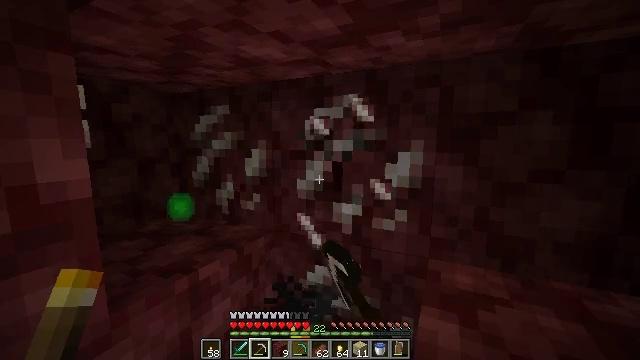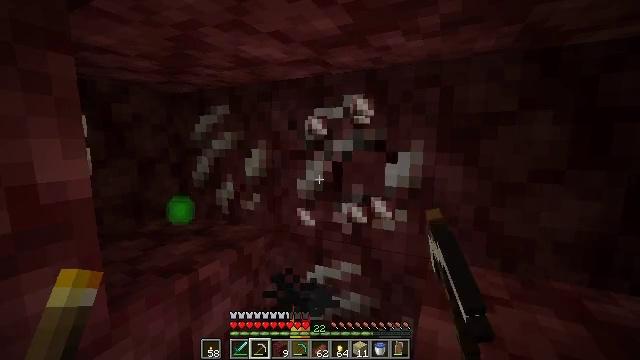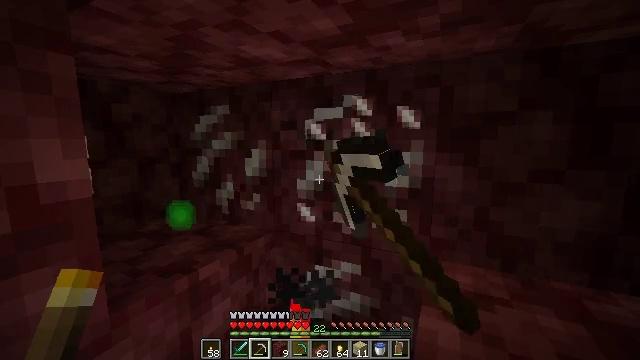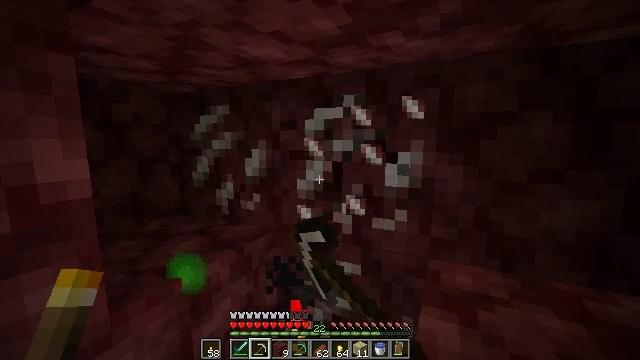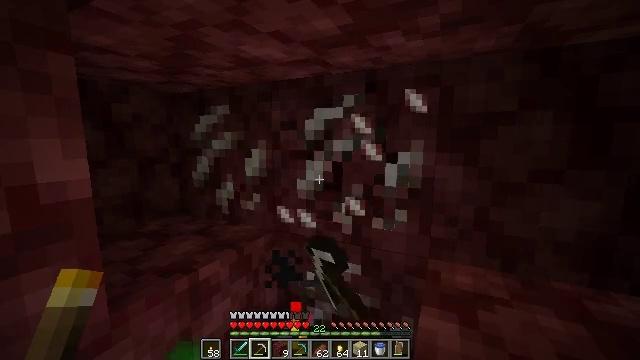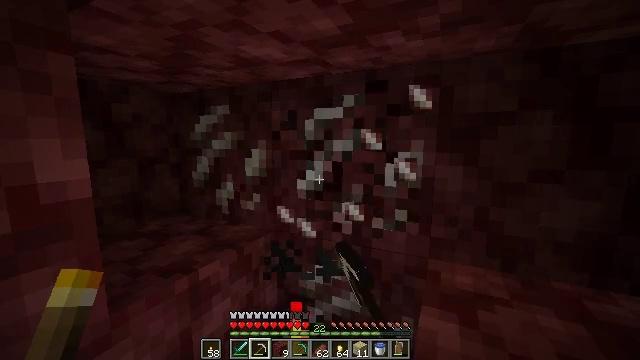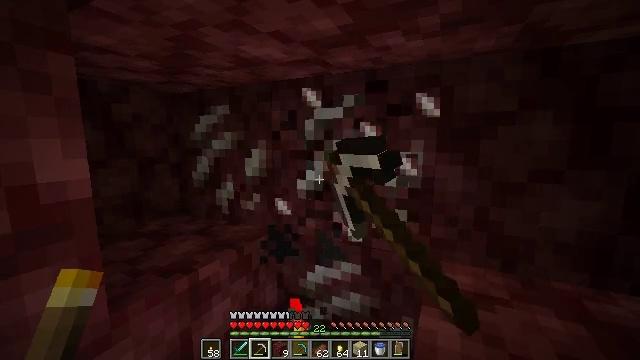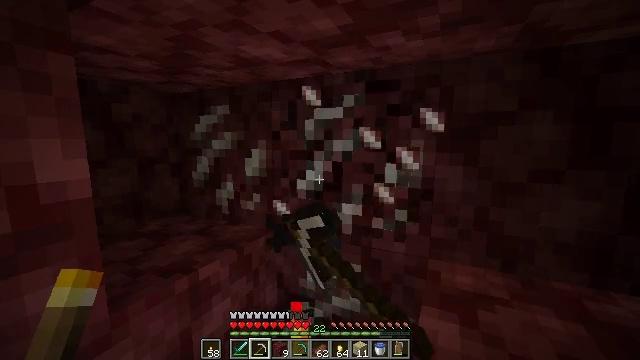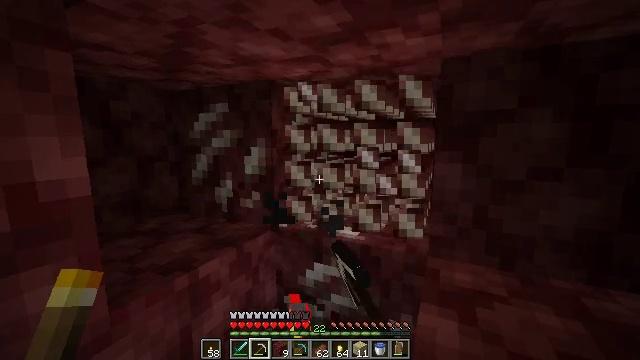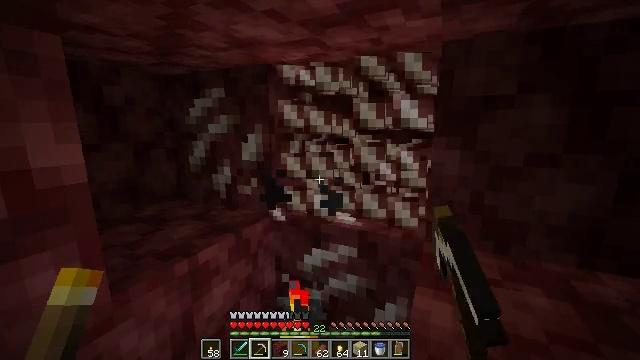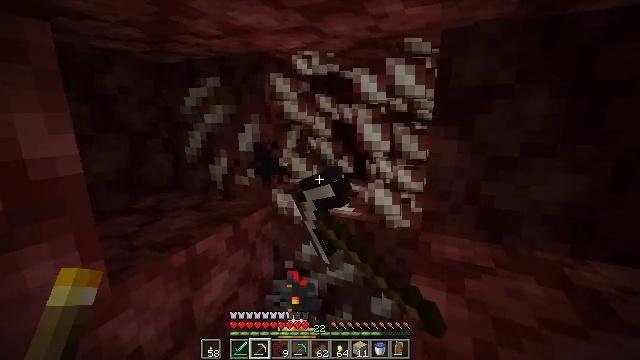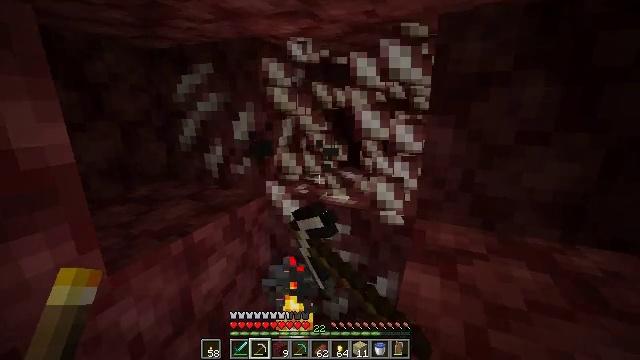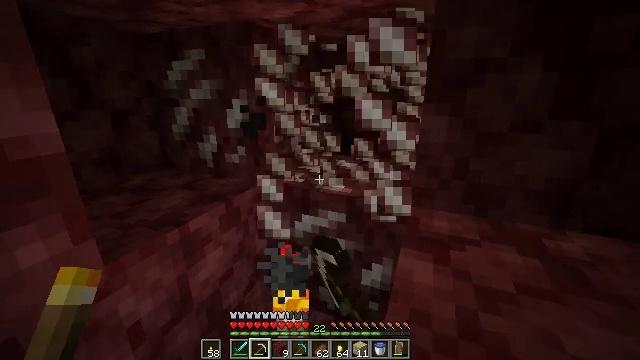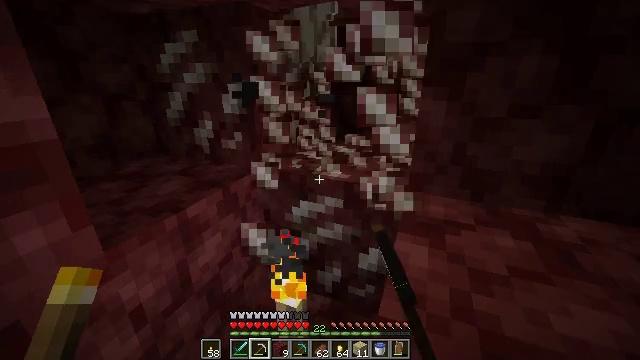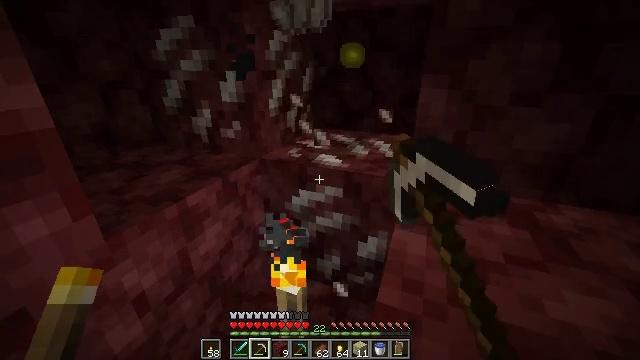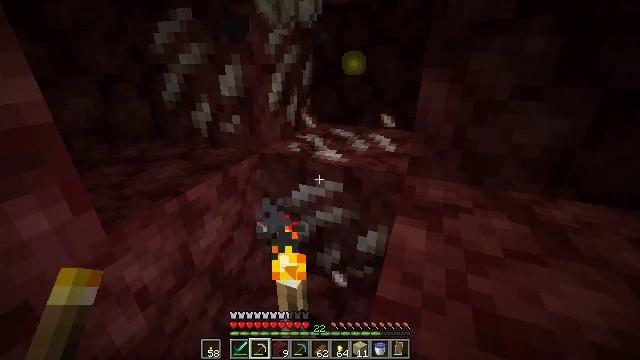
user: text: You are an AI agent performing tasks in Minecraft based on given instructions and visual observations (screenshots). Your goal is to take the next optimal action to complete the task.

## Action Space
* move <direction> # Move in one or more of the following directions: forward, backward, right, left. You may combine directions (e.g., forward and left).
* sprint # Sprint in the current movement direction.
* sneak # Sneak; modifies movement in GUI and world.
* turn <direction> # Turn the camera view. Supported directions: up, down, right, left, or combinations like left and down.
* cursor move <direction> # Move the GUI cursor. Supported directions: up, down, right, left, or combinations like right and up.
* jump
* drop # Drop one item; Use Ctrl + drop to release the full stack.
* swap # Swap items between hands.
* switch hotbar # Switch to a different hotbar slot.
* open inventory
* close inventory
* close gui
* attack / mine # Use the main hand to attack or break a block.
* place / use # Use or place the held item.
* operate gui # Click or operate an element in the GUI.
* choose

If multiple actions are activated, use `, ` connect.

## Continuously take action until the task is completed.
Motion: motion action
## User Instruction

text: Dig up the nether quartz ore.
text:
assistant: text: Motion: attack / mine
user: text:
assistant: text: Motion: attack / mine
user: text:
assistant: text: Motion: attack / mine
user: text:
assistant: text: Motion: attack / mine
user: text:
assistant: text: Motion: attack / mine
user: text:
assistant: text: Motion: attack / mine
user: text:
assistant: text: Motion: attack / mine
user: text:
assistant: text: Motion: attack / mine
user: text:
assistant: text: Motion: turn down, attack / mine
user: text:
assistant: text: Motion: turn down, attack / mine
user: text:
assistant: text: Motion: turn down, attack / mine
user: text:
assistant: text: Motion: turn right and down, attack / mine
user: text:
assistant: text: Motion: turn down, attack / mine
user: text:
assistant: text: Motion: turn down, attack / mine
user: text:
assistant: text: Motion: turn down, attack / mine
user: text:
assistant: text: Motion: attack / mine
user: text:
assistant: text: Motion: attack / mine
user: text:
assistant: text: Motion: attack / mine
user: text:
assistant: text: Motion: attack / mine
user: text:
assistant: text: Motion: attack / mine
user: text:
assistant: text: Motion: attack / mine
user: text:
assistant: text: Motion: attack / mine
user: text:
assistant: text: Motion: attack / mine
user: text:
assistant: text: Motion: attack / mine
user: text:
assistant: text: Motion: attack / mine
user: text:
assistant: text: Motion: attack / mine
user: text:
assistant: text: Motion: attack / mine
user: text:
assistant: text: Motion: attack / mine
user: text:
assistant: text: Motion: turn left, attack / mine
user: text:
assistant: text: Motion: turn left and up, attack / mine